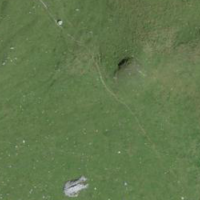
EUNIS habitat code: 26
Species observed at this site:
Primula veris